Question: After I installed 'Postal for MVC5' today, whenever I try to add a new MVC 5 View Page (Razor), I get the following error:
> Error: this template attempted to load component assembly
'Microsoft.VisualStudio.Web.Mvc.5.0, Version=5.0.0.0, Culture=neutral,
...'

How can I fix this? I am not able to add new views to the project.
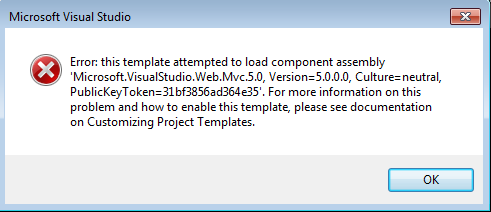
Answer: Well, first, you mean you're not able to use the view scaffold. You can add anything you want to your project manually. A view is merely a text file with a 'cshtml' or 'vbhtml' extension, depending on what language you're using in it (C# or VB, respectively). Once you do enough work with MVC, you'll find the scaffolds actually get in the way. They're slow and you've usually have to make mass changes to them anyways.
That said, attempt to create the view without a model. If that works, then Visual Studio is just being buggy as it's oft to be. Try closing Visual Studio completely and restarting it. That usually fixes these types of things.